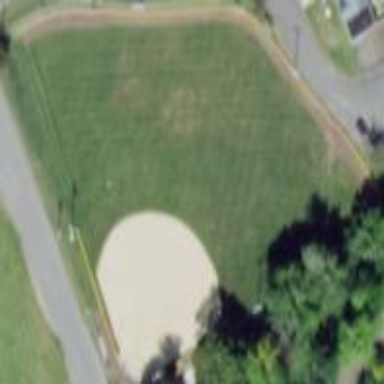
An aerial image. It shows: Softball pitch for leisure sports.